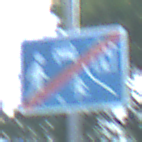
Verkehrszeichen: EndeVerkehrsberuhigterBereich
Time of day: MorningAfternoon
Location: Outdoor (Nature)
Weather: PartlyCloudy
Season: NotSpecified
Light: Natural